Question: I'm making something like Battleships game on Canvas.
Let's see the field:

The problem is: when I press another cell, the yellow one will become black again. And I want to save it's state, so that this yellow cell won't become black again.
Here's the code what to do when hit:
'''
// it's some method A
case 1:
drawHit = true;
this.draw_x = x;
this.draw_y = y;
invalidate();
break;
'''
and
'''
// It's in onDraw() method
if (drawHit == true) {
Log.d(TAG, "drawHit! drawX = " + draw_x + ", drawY = " + draw_y);
Paint ship = new Paint();
ship.setColor(getResources().getColor(R.color.ship_color));
Rect r = new Rect(draw_x*rebro_piece, draw_y * rebro_piece, (draw_x+1) * rebro_piece, (draw_y+1)*rebro_piece);
canvas.drawRect(r, ship);
drawHit = false; }
'''
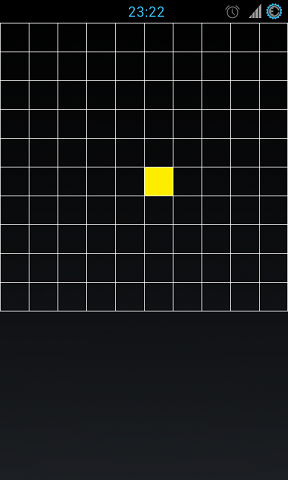
Answer: I have faced this problem in a recent application printing Points on a Canvas. Each point got different colour and size and I had to save their state.
All you have to do is create a small class in which you save your cell, saving your information and store all of them in a List. In the onDraw() method, before the drawRect(), update your Paint object with the color you already saved.
I'll show you here my snippet. (1 suggestion: do not instantiate the Paint every time you call onDraw, it's better to declare it outside, maybe as a private variable in your class)
'''
private class MyPoint {
private float x;
private float y;
private int color;
private int size;
// + constructor, getters and setters
}
@Override
public void onDraw(Canvas canvas) {
for (MyPoint point : points) {
paint.setColor(point.get_color());
canvas.drawCircle(point.x, point.y, current_size, paint);
}
}
'''